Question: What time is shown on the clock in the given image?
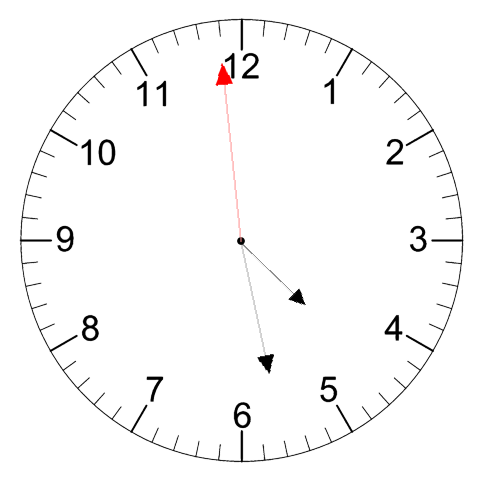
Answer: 04:27:59